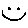
Label: smiley face